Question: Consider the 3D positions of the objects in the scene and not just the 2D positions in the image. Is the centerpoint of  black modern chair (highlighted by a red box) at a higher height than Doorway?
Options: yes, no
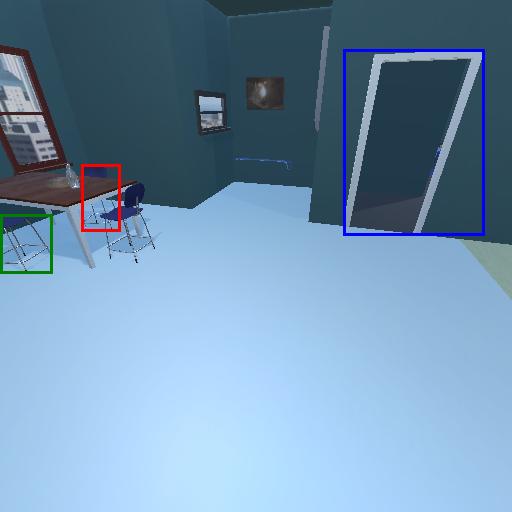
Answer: yes